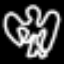
Label: angel